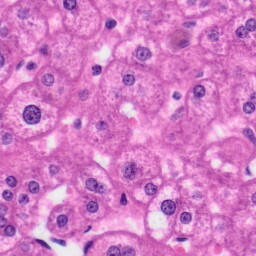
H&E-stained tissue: Liver